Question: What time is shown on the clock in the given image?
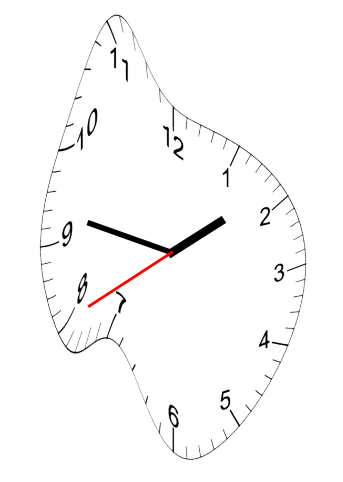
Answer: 01:46:40